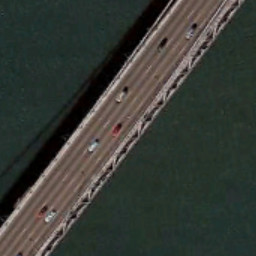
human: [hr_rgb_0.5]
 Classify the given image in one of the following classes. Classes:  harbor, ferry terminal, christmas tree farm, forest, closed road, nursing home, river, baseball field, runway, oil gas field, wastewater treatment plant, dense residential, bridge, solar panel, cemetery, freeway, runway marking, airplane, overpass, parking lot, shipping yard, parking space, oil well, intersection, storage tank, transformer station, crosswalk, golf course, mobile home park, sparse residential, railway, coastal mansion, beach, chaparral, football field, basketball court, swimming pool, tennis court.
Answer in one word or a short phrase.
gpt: bridge